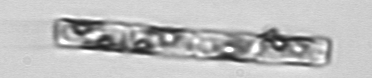
Label: Guinardia_delicatula